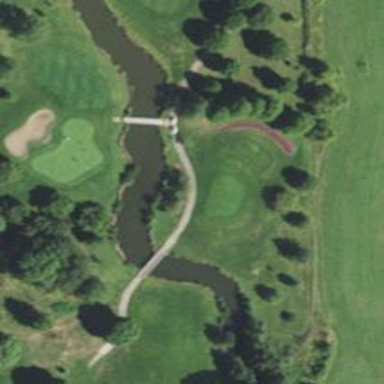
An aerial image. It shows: Grass area designated as golf tee.